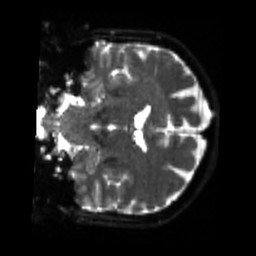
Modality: sbref
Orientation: coronal
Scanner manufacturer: siemens
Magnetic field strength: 3 T
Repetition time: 4 s
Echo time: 0.0594 s